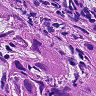
Metastatic tissue present: yes